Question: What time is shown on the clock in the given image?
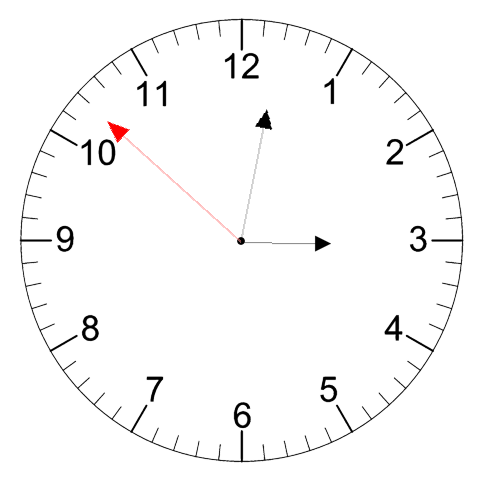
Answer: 03:01:52